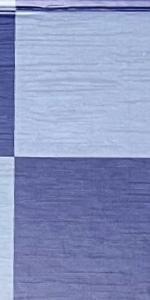
Label: Empty